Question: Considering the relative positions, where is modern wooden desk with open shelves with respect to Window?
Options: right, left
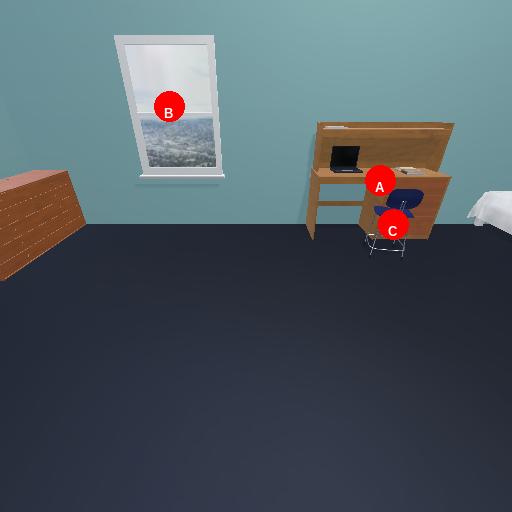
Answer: right